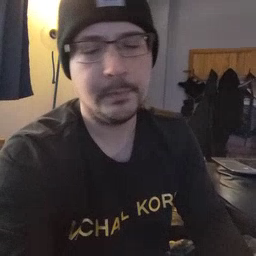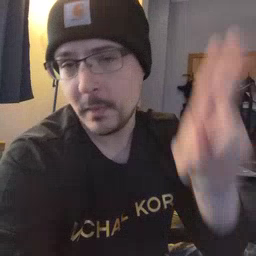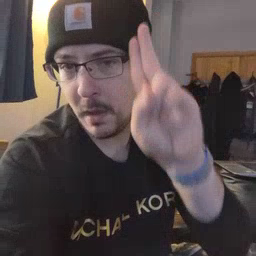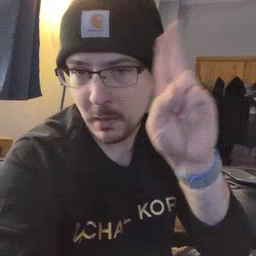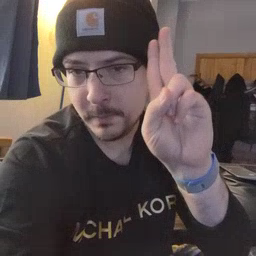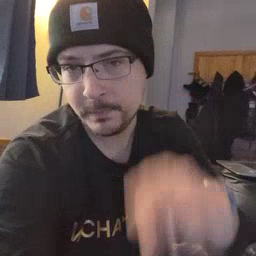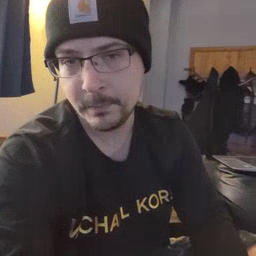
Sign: uncle